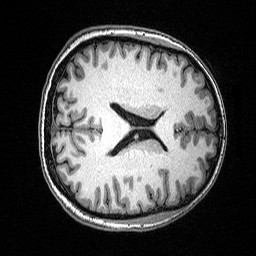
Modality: T1w
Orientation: axial
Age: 33
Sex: female
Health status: healthy
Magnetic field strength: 3 T
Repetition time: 2.53 s
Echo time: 0.00331 s